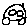
Label: car